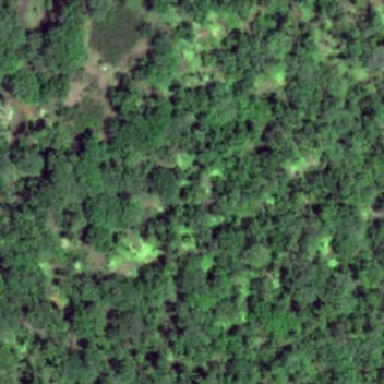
This land has vast forests .